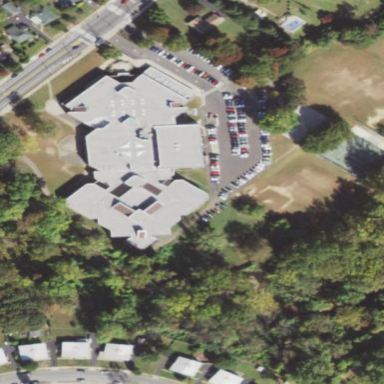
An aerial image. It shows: School.